Question: I would like the custom validation to fire before going next Tab or prevent on going to next Tab if custom validation does not meet the requirement like the other fields
Model
'''
[EnsureMinimumElementsAttributeDropOff(ErrorMessage = "You must supply at least one Drop Off Date")]
public virtual List<DropOffDate> DropOffDates { get; set; }
'''
Custom Validation
'''
public class EnsureMinimumElementsAttributeDropOff : ValidationAttribute
{
public override bool IsValid(object value)
{
var list = value as List<DropOffDate>;
if (list != null)
{
foreach (var item in list)
{
// check if at least 1 row is filled for Drop-off Date by user
if (!string.IsNullOrEmpty(item.Date) && !string.IsNullOrEmpty(item.StartTime)
&& !string.IsNullOrEmpty(item.EndTime))
return true;
}
}
return false;
}
}
'''
My Custom Validation Works but it only validate after the page is Submit/Post.
Thanks in Advance
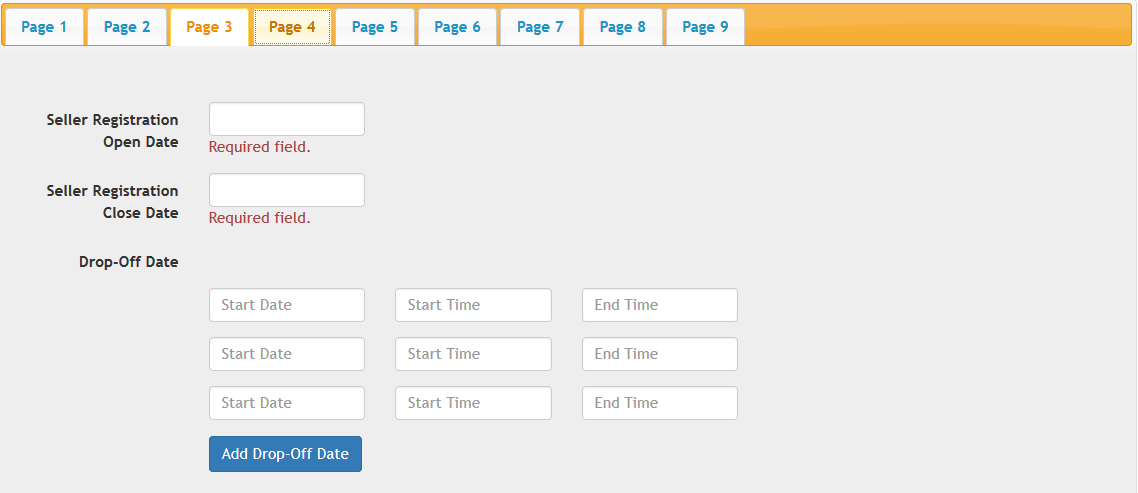
Answer: You need to add client side validation to it.
This will carry out validation in the browser before it submits to the server, preventing posts when the form is invalid.
Guides:
<URL>
<URL>
<URL>
To trigger validation when you change tabs call valid()
'''
if(!$("#form_id").valid())
// keep on same tab
'''
This will validate the form and return its state, based on that you can allow/disallow them to change tabs and address the issues.